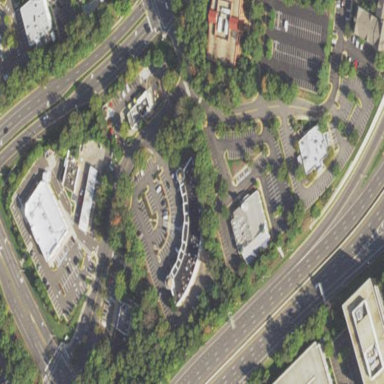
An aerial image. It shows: Retail area.